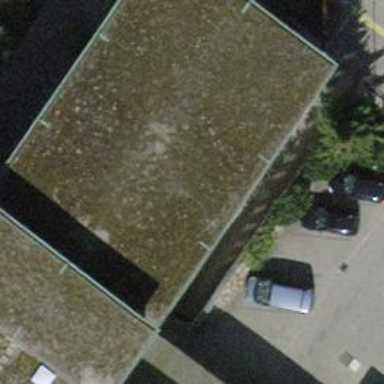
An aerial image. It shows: Office building.